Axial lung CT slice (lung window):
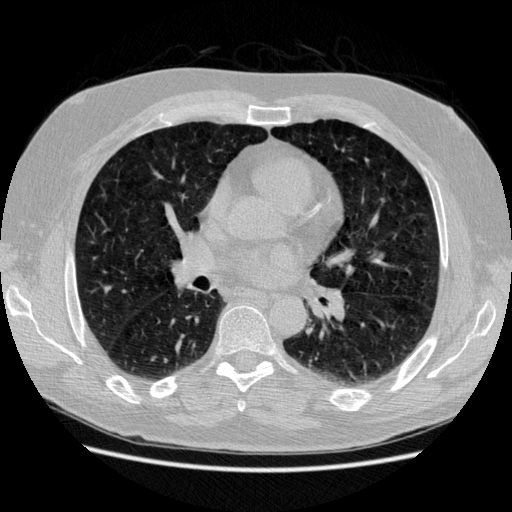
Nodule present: no